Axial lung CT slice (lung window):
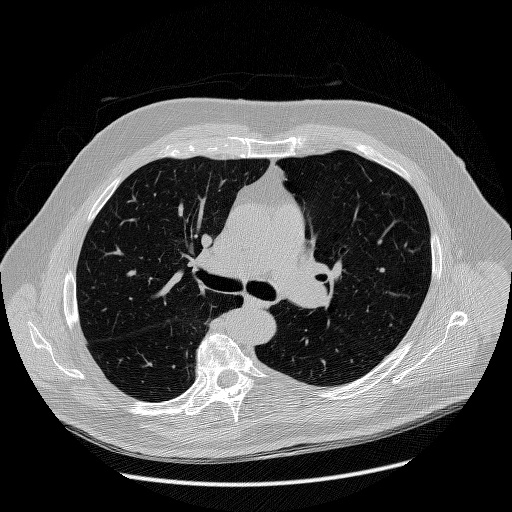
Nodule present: no